Question: I've been trying to do this shortest path problem and I realised that the way I was trying to it was almost completely wrong and that I have no idea to complete it.
The question requires you to find the shortest path from one point to another given a text file of input.
'''
The input looks like this with the first value representing how many levels there are.
4
14 10 15
13 5 22
13 7 11
5
This would result in an answer of: 14+5+13+11+5=48
'''

The question asks for the shortest path from the bottom left to the top right.
The way I have attempted to do this is to compare the values of either path possible and then add them to a sum. e.g the first step from the input I provided would compare 14 against 10 + 15. I ran into the problem that if both values are the same it will stuff up the rest of the working.
I hope this makes some sense.
Any suggestions on an algorithm to use or any sample code would be greatly appreciated.
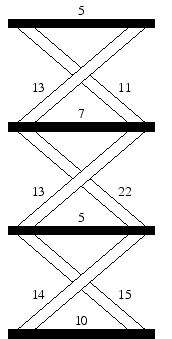
Answer: The idea of a simple version of the algorithm is the following:
- - - - - -
Now the search algorithm proceeds as
1. pick the (a) vertex from the "active list" with lowest walk_distance and remove it from the list
2. if the vertex is the destination you're done.
3. otherwise for each edge in that vertex compute the walk distance to the other_vertex as new_dist = vertex.walk_distance + edge.length
4. check if the new distance is shorter than other_vertex.walk_distance and in this case update other_vertex.walk_distance to the new value and put that vertex in the "active list" if it's not already there.
5. repeat from 1
If you run out of nodes in the active list and never processed the destination vertex it means that there was no way to reach the destination vertex from the starting vertex.
For the data structure in C++ I'd use something like
'''
struct Vertex {
double walk_distance;
std::vector<struct Edge *> edges;
...
};
struct Edge {
double length;
Vertex *a, *b;
...
void connect(Vertex *va, Vertex *vb) {
a = va; b = vb;
va->push_back(this); vb->push_back(this);
}
...
};
'''
Then from the input I'd know that for 'n' levels there are '2*n' vertices needed (left and right side of each floor) and '2*(n-1) + n' edges needed (one per each stair and one for each floor walk).
For each floor except the last you need to build three edges, for last floor only one.
I'd also allocate all edges and vertices in vectors first, fixing the pointers later (post-construction setup is an anti-pattern but here is to avoid problems with reallocations and still maintaining things very simple).
'''
int n = number_of_levels;
std::vector<Vertex> vertices(2*n);
std::vector<Edge> edges(2*(n-1) + n);
for (int i=0; i<n-1; i++) {
Vertex& left = &vertices[i*2];
Vertex& right = &vertices[i*2 + 1];
Vertex& next_left = &vertices[(i+1)*2];
Vertex& next_right = &vertices[(i+1)*2 + 1];
Edge& dl_ur = &edges[i*3]; // down-left to up-right stair
Edge& dr_ul = &edges[i*3+1]; // down-right to up-left stair
Edge& floor = &edges[i*3+2];
dl_ur.connect(left, next_right);
dr_ul.connect(right, next_left);
floor.connect(left, right);
}
// Last floor
edges.back().connect(&vertex[2*n-2], &vertex[2*n-1]);
'''
NOTE: untested code
# EDIT
Of course this algorithm can solve a much more general problem where the set of vertices and edges is arbitrary (but lengths are non-negative).
For the very specific problem a much simpler algorithm is possible, that doesn't even need any data structure and that can instead compute the result on the fly while reading the input.
'''
#include <iostream>
#include <algorithm>
int main(int argc, const char *argv[]) {
int n; std::cin >> n;
int l=0, r=<PHONE>;
while (--n > 0) {
int a, b, c; std::cin >> a >> b >> c;
int L = std::min(r+c, l+b+c);
int R = std::min(r+b+a, l+a);
l=L; r=R;
}
int b; std::cin >> b;
std::cout << std::min(r, l+b) << std::endl;
return 0;
}
'''
The idea of this solution is quite simple:
- 'l''walk_distance'- 'r''walk_distance'
Algorithm:
1. we initialize l=0 and r=<PHONE> as we're on the left side
2. for all intermediate steps we read the three distances: a is the length of the down-left to up-right stair b is the length of the floor c is the length of the down-right to up-left stair
3. we compute the walk_distance for left and right side of next floor L is the minimum between r+c and l+b+c (either we go up starting from right side, or we go there first starting from left side) R is the minimum betwen l+a and r+b+a (either we go up starting from left, or we start from right and cross the floor first)
4. for the last step we just need to chose what is the minimum between r and coming there from l by crossing the last floor